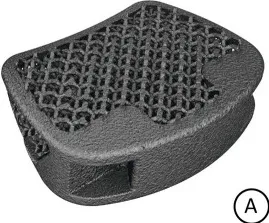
(A) EIT cervical cage.
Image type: radiology (ct)